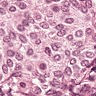
Metastatic tissue present: yes